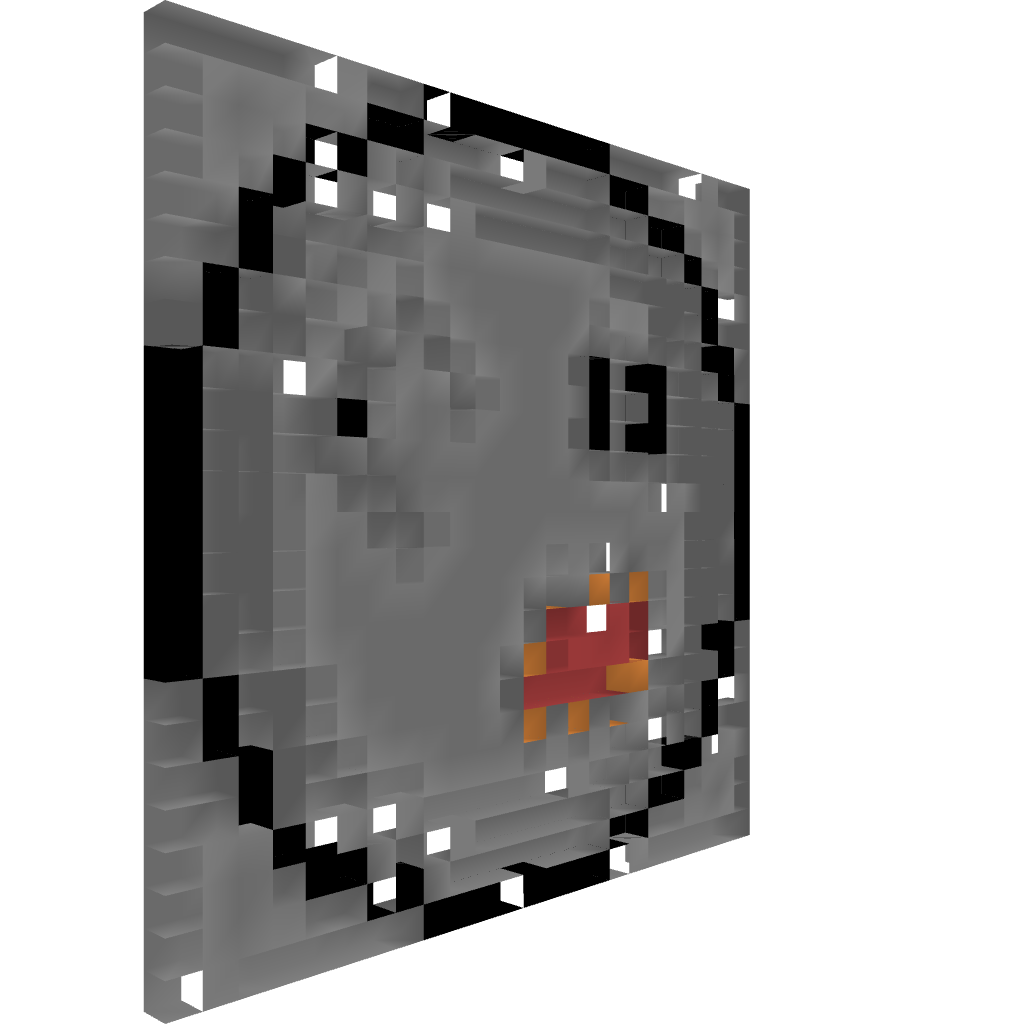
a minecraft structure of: Boo (Ghost) good quality